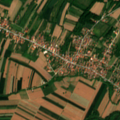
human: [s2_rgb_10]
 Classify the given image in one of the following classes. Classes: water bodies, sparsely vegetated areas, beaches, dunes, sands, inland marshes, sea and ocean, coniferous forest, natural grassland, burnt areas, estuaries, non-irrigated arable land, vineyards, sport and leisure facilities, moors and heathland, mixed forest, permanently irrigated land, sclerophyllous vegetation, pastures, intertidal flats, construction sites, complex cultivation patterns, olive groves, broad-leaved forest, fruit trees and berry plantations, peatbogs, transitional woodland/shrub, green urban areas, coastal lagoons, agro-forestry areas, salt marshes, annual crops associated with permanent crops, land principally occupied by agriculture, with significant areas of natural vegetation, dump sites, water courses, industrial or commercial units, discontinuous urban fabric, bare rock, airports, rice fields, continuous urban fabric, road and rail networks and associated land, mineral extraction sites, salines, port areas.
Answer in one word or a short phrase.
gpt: discontinuous urban fabric, non-irrigated arable land, complex cultivation patterns, land principally occupied by agriculture, with significant areas of natural vegetation